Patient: sex M, age 58
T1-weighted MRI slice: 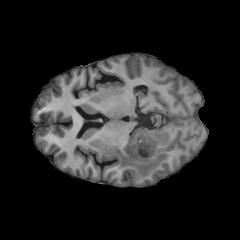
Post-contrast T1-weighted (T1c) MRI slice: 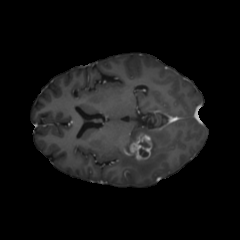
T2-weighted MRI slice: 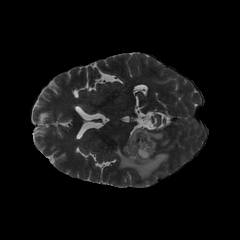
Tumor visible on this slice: yes
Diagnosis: Glioblastoma, IDH-wildtype
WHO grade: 4